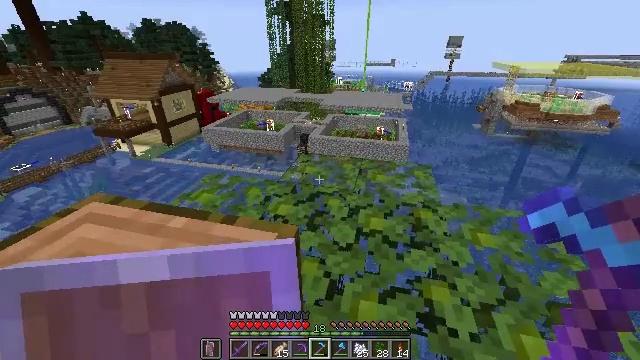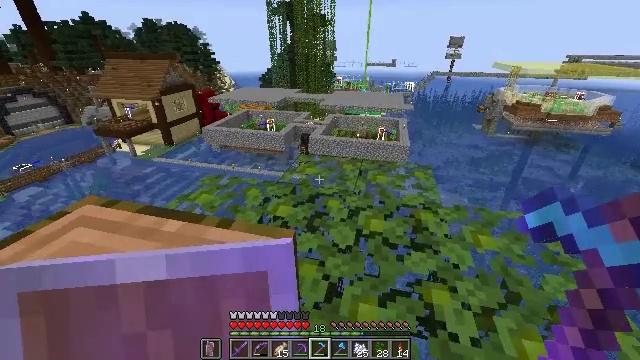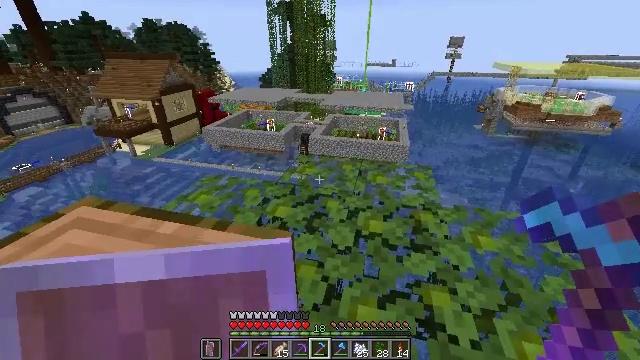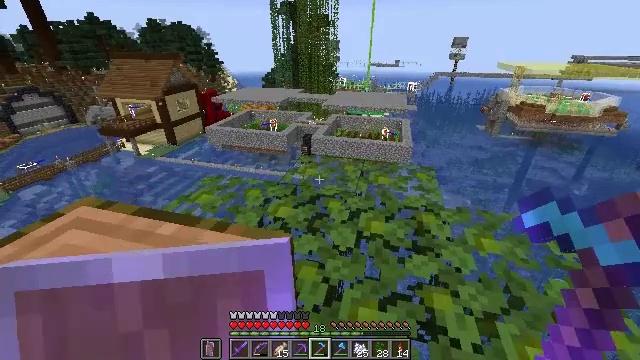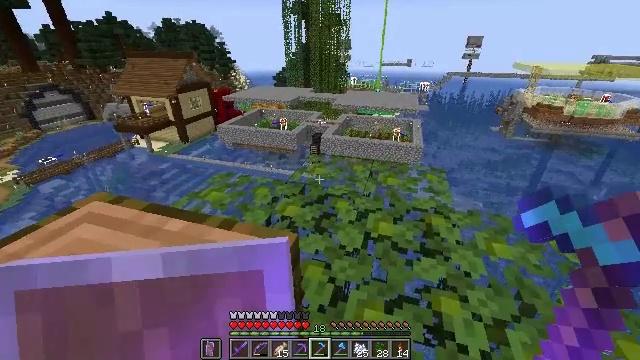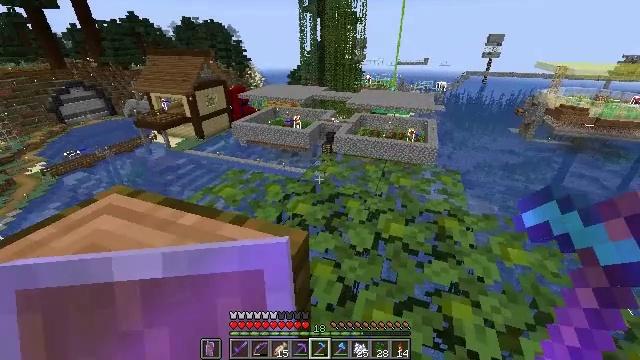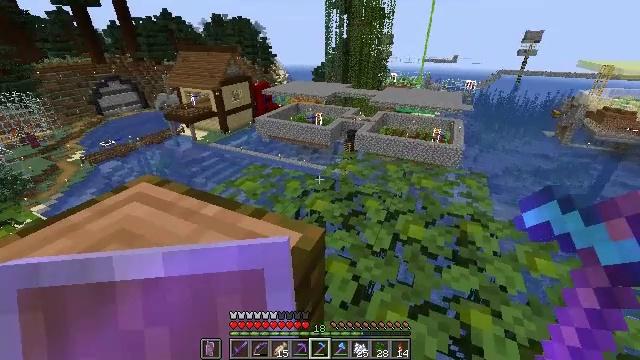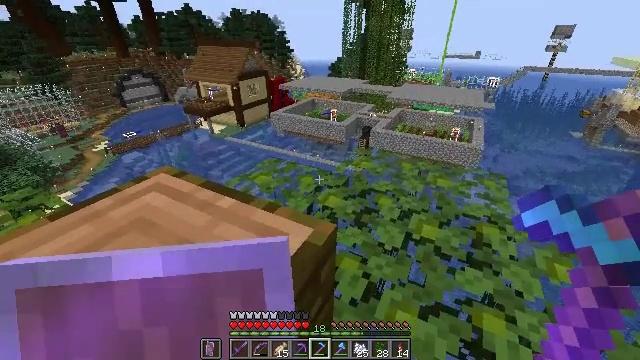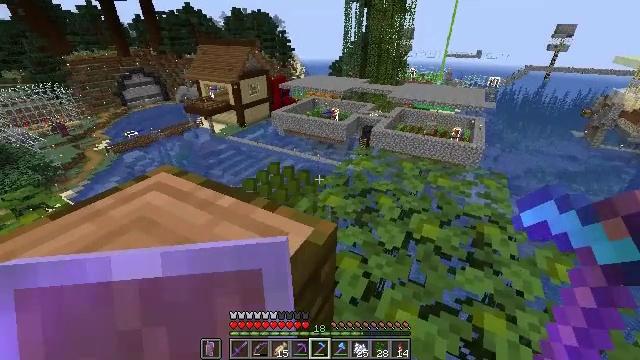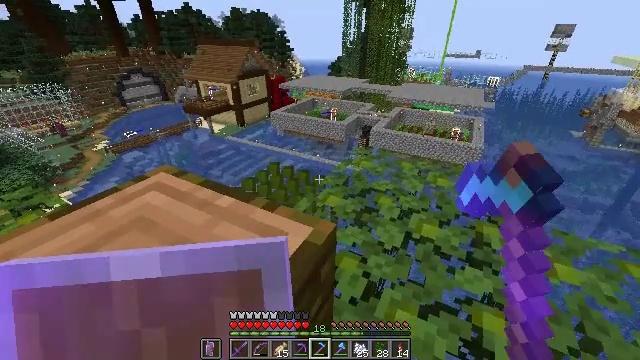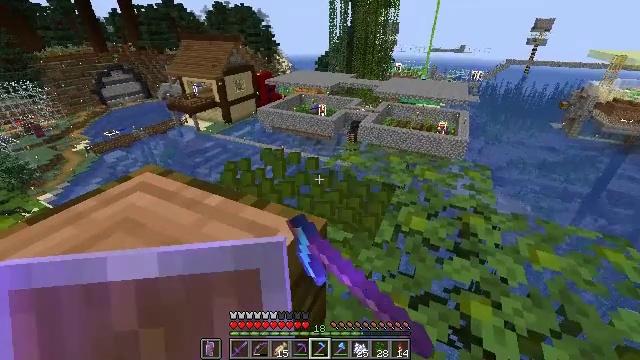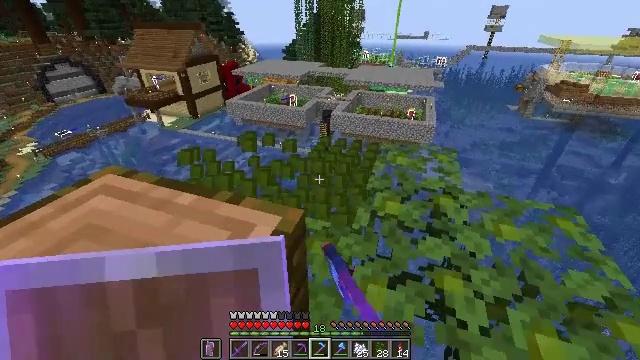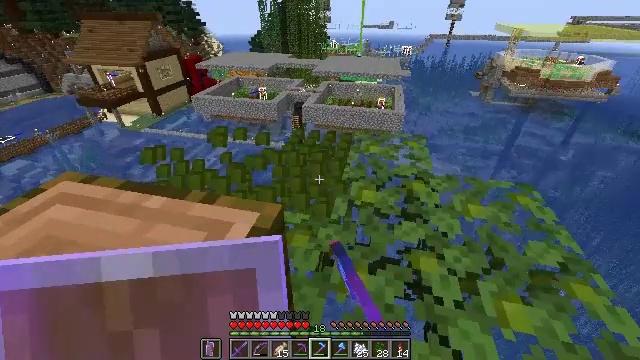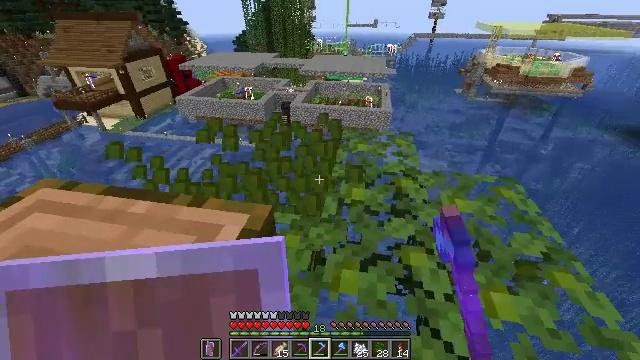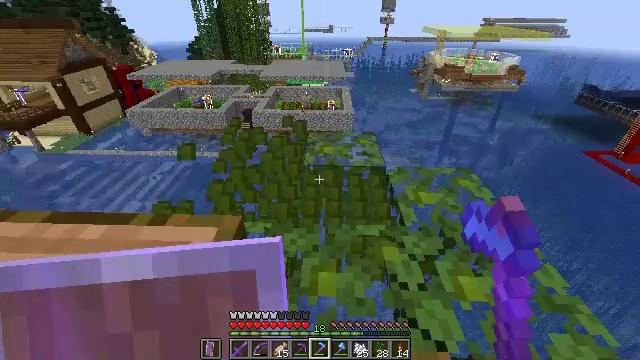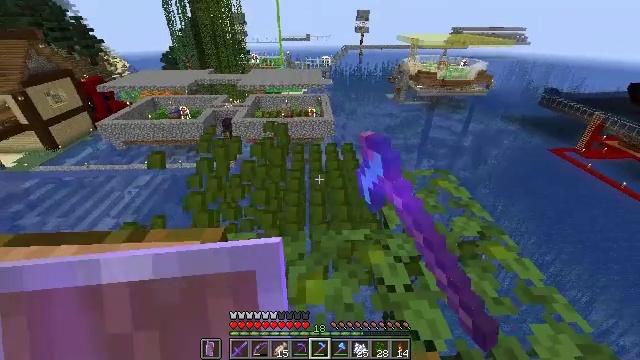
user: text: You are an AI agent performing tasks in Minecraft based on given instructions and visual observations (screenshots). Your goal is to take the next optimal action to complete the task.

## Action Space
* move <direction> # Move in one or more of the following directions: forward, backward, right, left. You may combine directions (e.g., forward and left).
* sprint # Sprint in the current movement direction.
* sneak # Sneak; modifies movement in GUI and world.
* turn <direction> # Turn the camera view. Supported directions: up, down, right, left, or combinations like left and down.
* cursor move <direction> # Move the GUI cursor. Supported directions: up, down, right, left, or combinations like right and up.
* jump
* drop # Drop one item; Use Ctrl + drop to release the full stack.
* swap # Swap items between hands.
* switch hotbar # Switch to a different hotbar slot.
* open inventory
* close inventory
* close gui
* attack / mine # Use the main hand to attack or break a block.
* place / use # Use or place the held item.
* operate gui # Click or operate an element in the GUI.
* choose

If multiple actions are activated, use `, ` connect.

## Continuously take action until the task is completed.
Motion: motion action
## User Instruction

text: Gather jungle leaves from the tree.
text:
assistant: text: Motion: no_op
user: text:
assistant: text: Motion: no_op
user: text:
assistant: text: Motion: no_op
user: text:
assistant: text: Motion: turn left
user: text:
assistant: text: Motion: turn left
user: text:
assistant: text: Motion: turn left
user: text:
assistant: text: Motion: turn left
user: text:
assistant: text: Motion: attack / mine
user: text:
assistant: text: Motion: attack / mine
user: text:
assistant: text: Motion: turn right, attack / mine
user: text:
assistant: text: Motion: turn right and down, attack / mine
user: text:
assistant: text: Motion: turn right and down, attack / mine
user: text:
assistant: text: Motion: turn right, attack / mine
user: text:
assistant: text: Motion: turn right, attack / mine
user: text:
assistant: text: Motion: turn right and up, attack / mine
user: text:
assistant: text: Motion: turn right, attack / mine
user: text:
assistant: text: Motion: attack / mine
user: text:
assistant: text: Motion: attack / mine
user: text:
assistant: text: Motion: turn left and up, attack / mine
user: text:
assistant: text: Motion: turn left, attack / mine
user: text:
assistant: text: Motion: turn left, attack / mine
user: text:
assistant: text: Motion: turn left and down, attack / mine
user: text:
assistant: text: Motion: turn left and down, attack / mine
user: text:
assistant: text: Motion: turn left and down, attack / mine
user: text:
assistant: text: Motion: turn left and down, attack / mine
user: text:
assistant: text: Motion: attack / mine
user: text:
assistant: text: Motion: attack / mine
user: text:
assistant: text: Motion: turn right and down, attack / mine
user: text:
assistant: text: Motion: turn right, attack / mine
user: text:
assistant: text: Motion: turn right, attack / mine